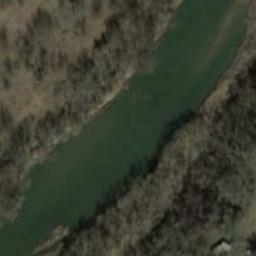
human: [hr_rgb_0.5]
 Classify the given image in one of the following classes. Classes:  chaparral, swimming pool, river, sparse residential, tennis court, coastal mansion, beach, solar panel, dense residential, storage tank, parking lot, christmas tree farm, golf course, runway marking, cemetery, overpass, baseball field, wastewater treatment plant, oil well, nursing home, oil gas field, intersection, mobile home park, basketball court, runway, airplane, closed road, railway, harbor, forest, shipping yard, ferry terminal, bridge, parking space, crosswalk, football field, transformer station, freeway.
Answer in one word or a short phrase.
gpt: river